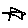
Label: star